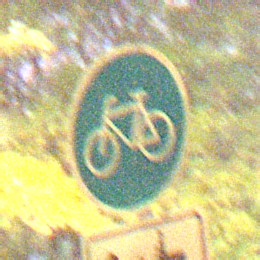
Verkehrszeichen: Radweg
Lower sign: MehrspurigeFahrzeugeFrei9
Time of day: Night
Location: Outdoor (Suburban)
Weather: PartlyCloudy
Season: NotSpecified
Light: Artificial